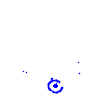
Particle: pion